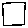
Label: square